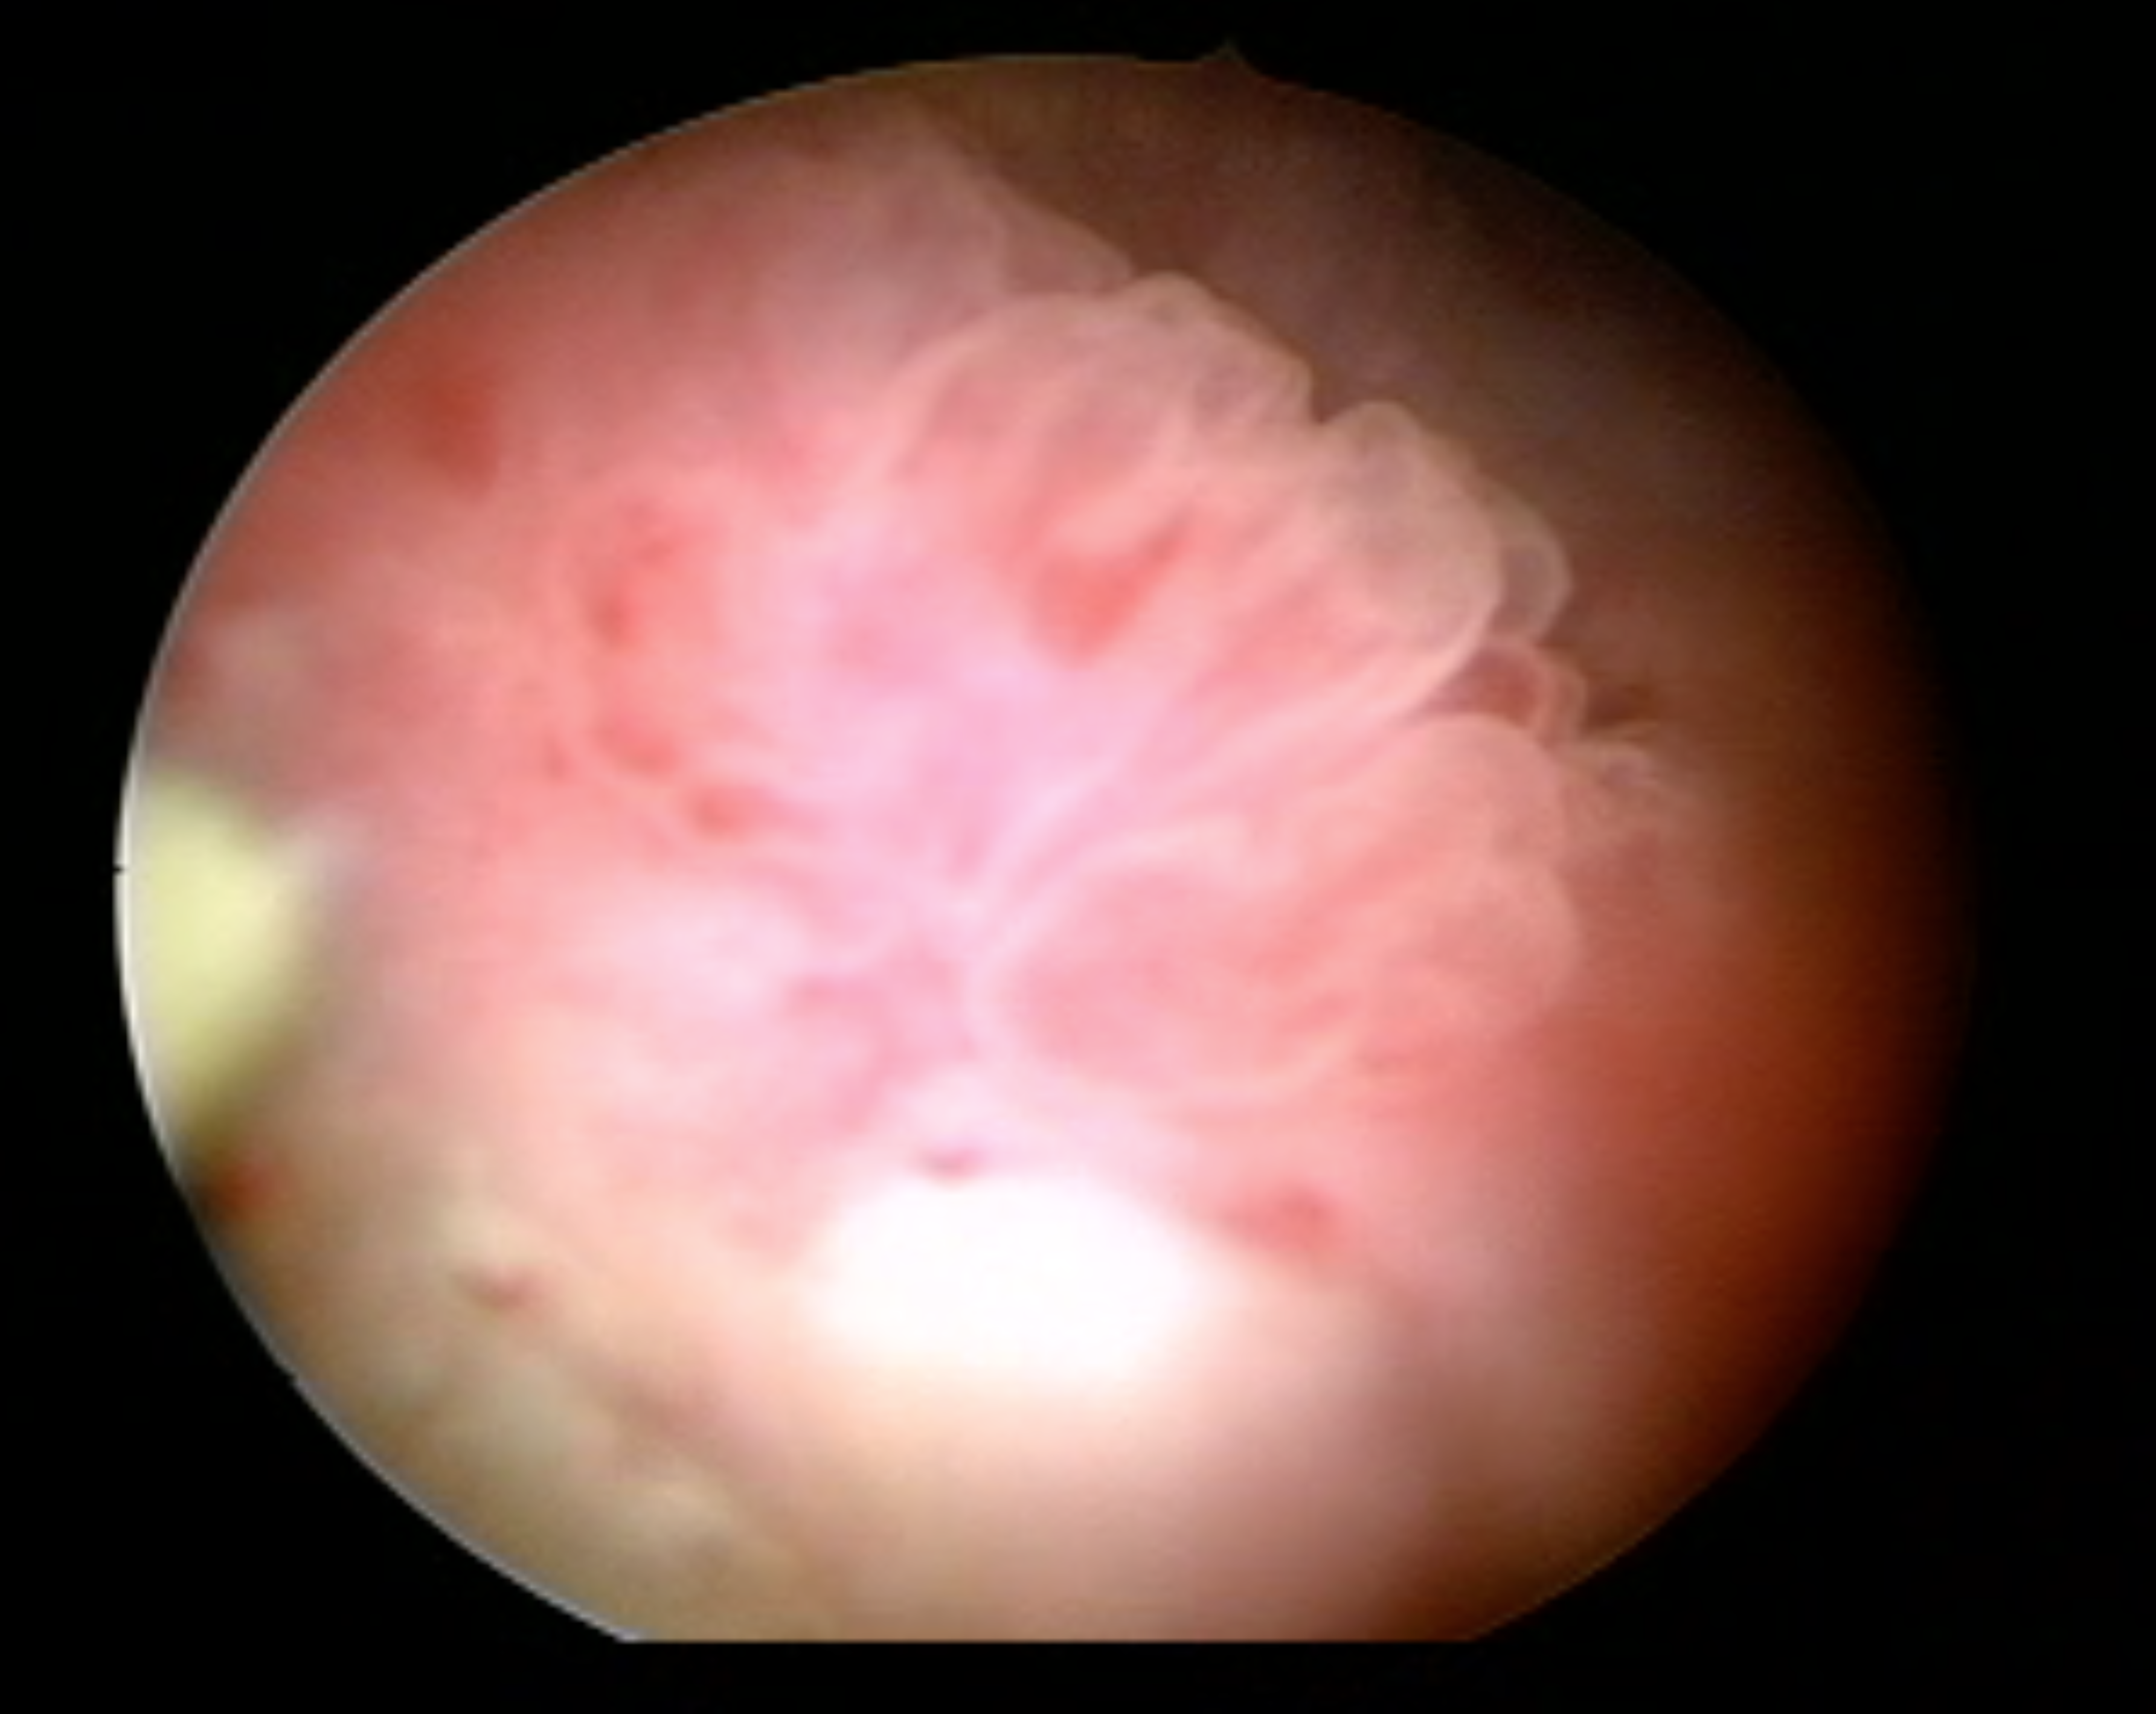
Modality: WLC
Class: Malignant
Subclass: HighGradePapillary
Lesion: L1
Stage: T2
Morphology: Papillary
Bladder cancer association: Yes